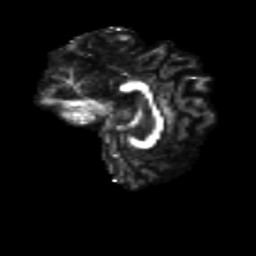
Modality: FA
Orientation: sagittal
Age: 18
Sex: male
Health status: healthy
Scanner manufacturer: siemens
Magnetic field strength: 3 T
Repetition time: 8.6 s
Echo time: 0.095 s